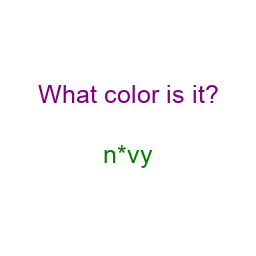
Color: green
Color name shown: navy
Background color: white
Question text color: purple